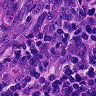
Metastatic tissue present: yes